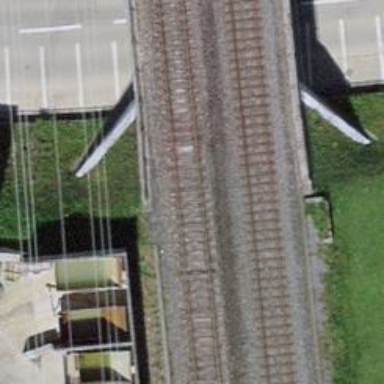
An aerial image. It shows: Single-track railway with electrified contact lines.